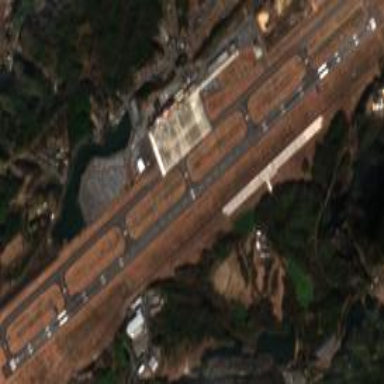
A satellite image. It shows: Asphalt runway at the airport area.